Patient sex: M
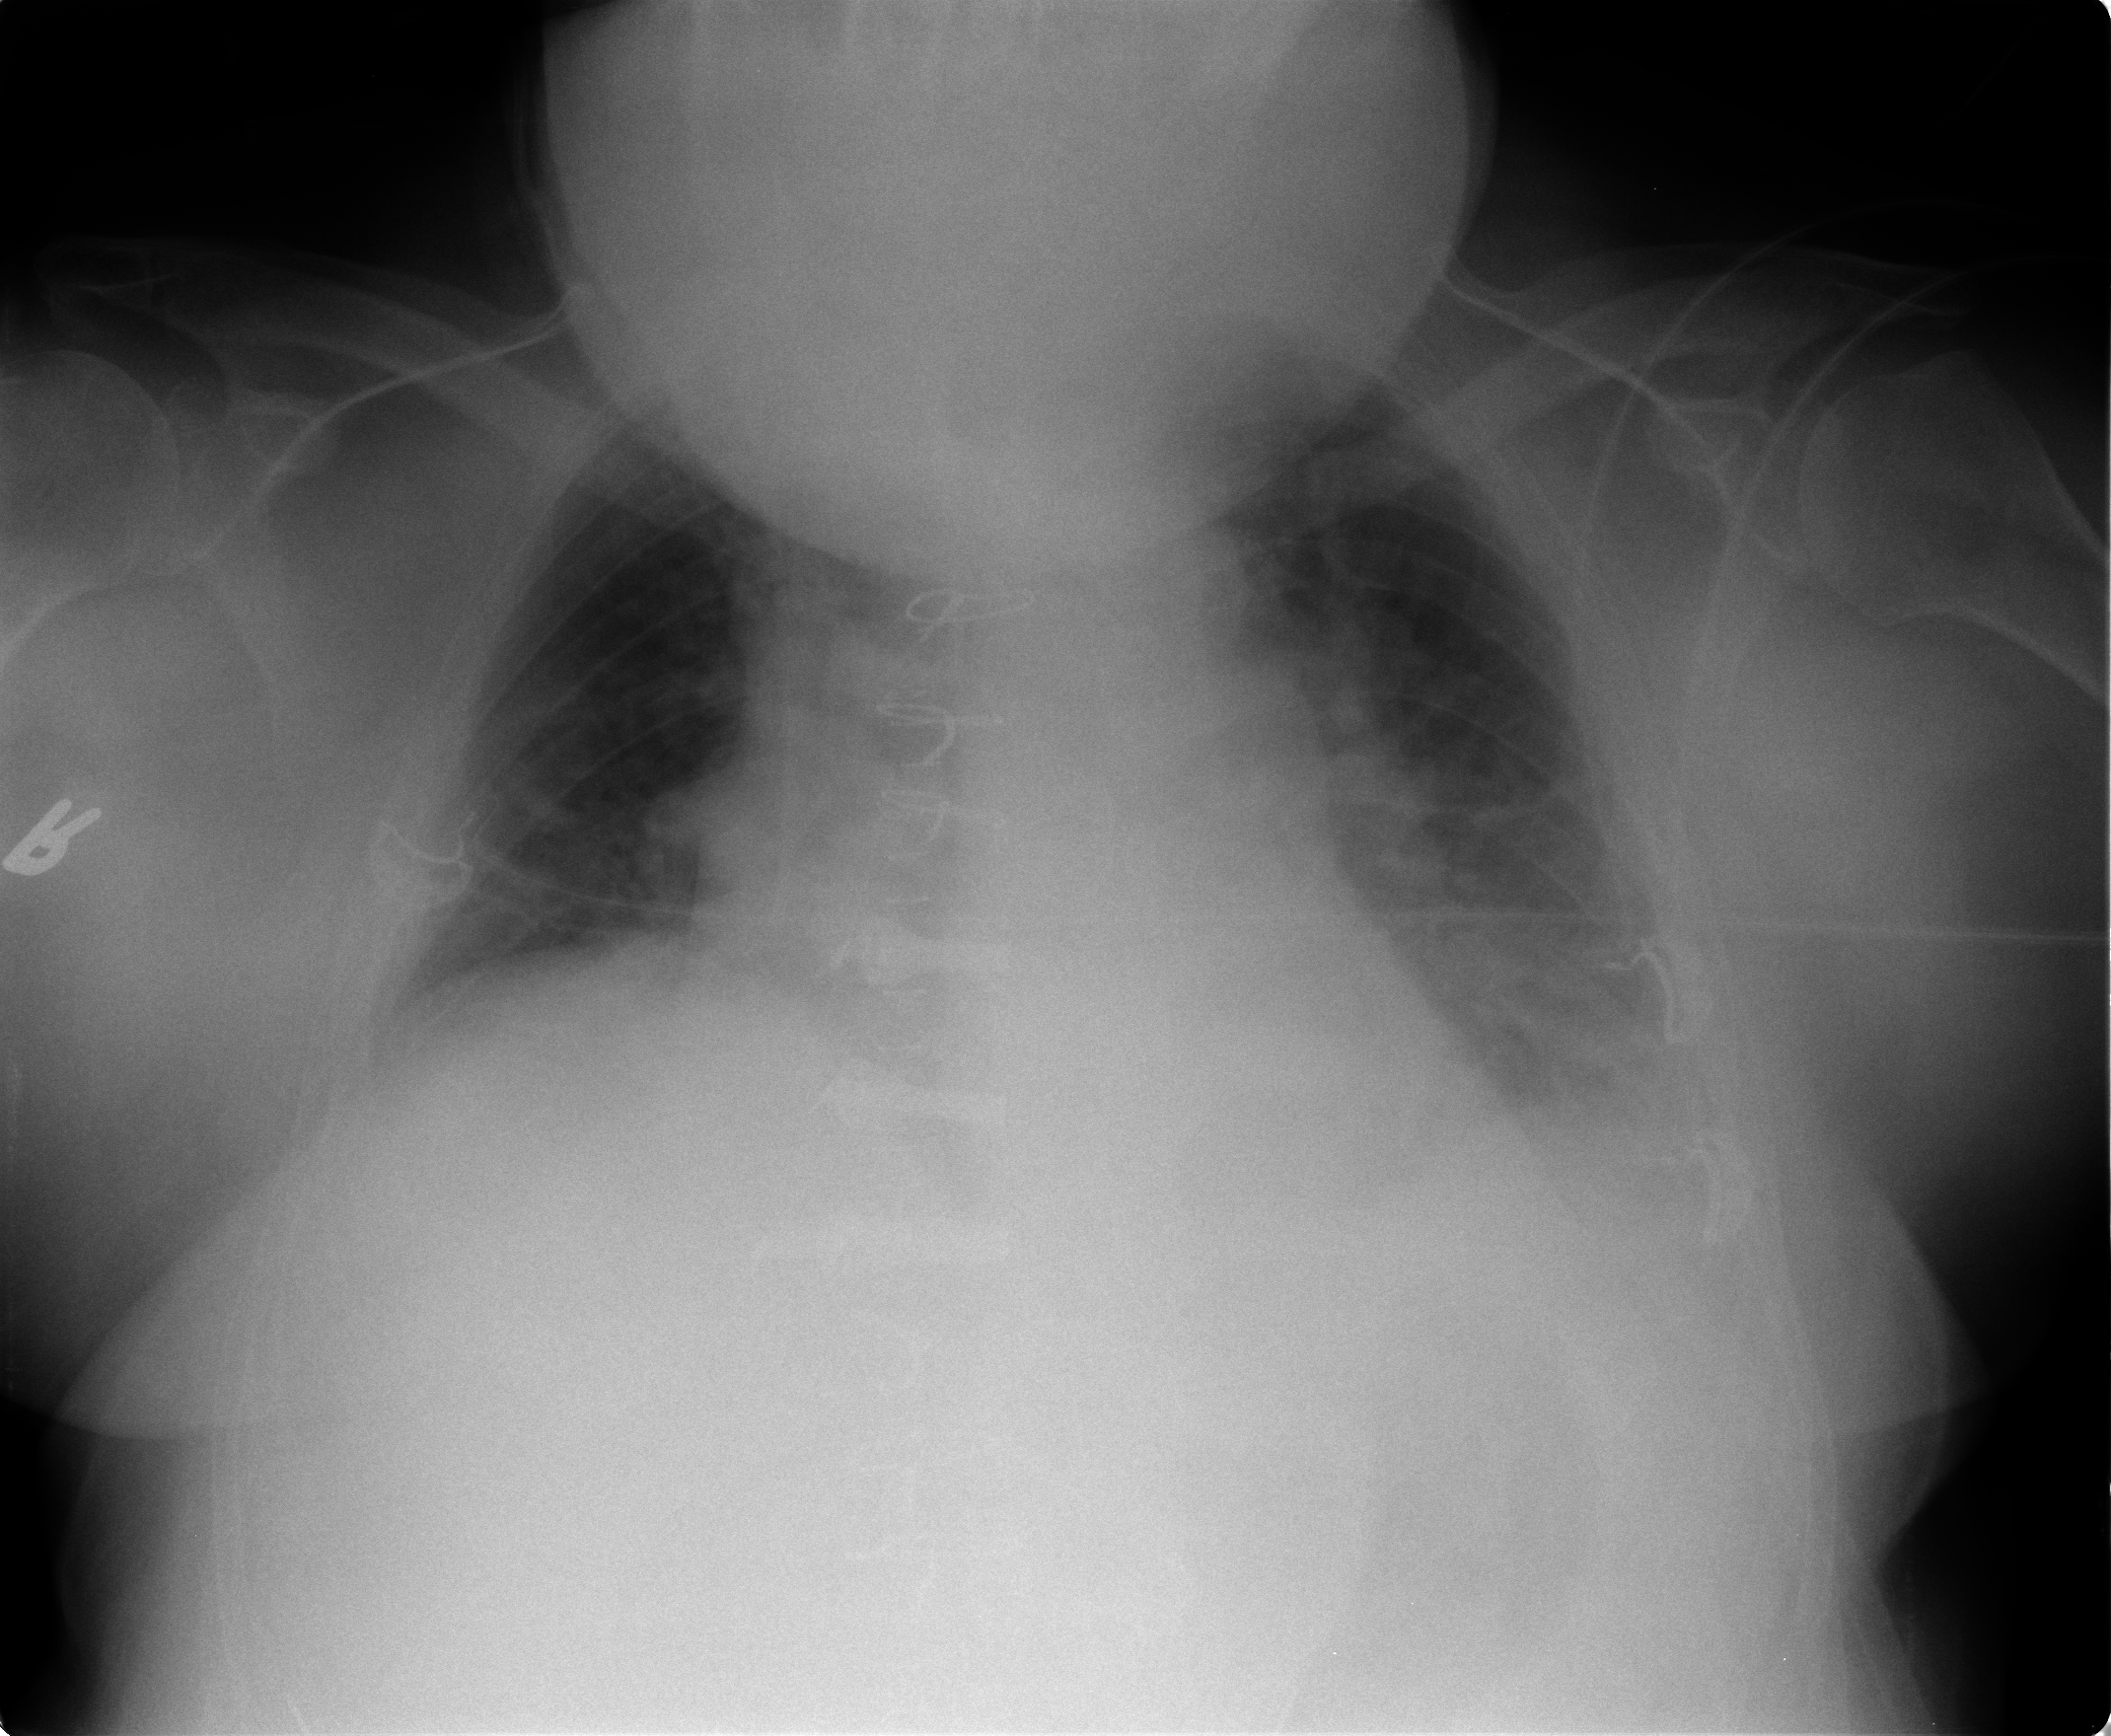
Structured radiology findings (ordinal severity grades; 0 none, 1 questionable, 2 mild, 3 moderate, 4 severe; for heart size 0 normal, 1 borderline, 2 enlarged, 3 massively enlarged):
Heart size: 2
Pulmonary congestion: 2
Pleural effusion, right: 0
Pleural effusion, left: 2
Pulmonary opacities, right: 0
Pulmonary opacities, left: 0
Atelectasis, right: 2
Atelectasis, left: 2